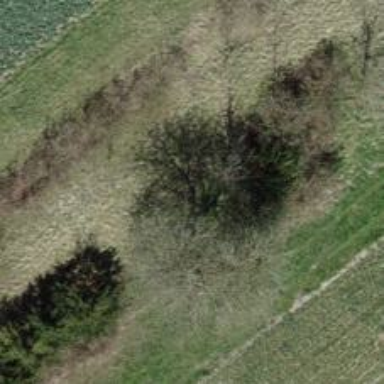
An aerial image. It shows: Deciduous broadleaved tree.